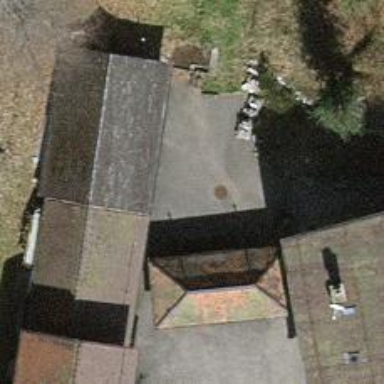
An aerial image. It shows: Simple house.